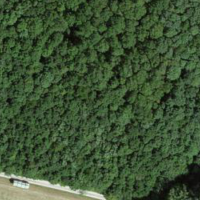
EUNIS habitat code: 41
Species observed at this site:
Prunus padus